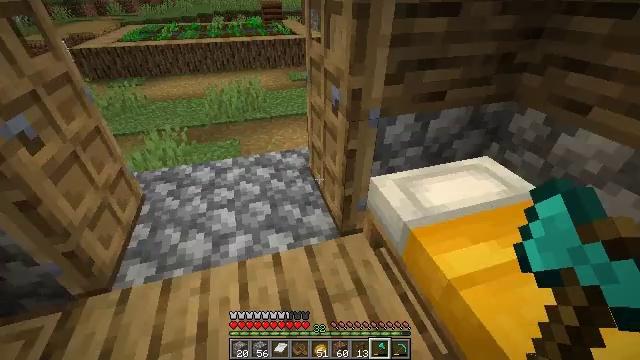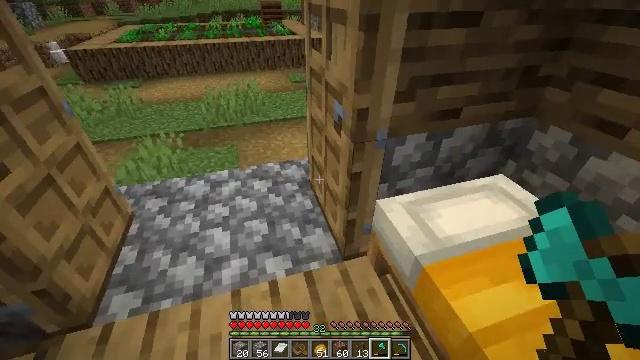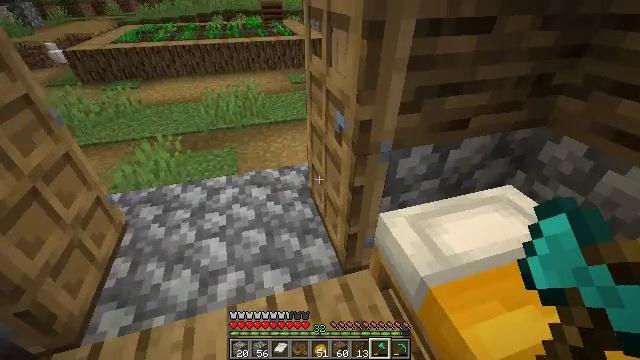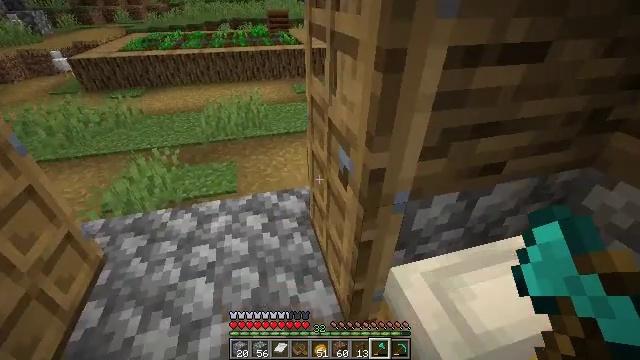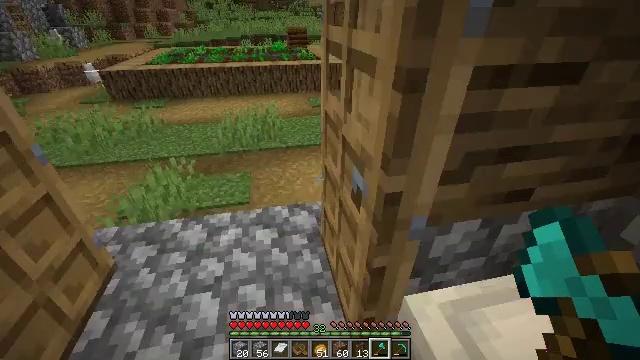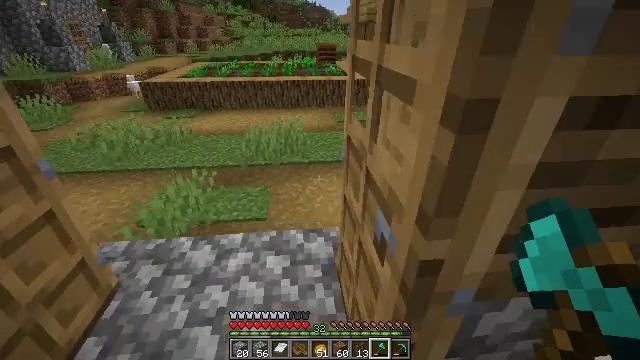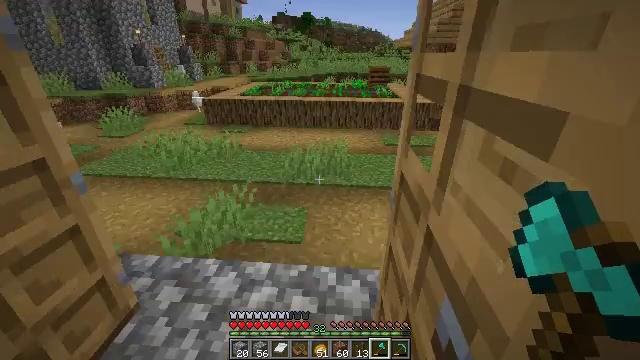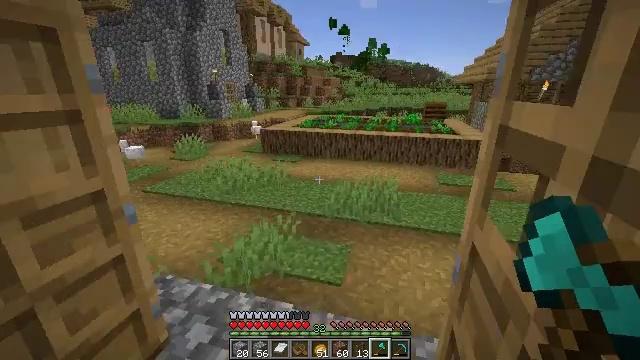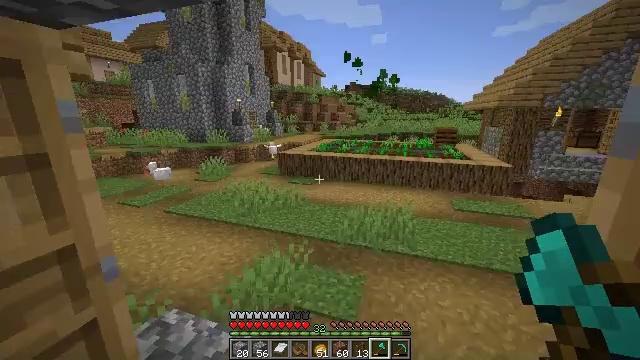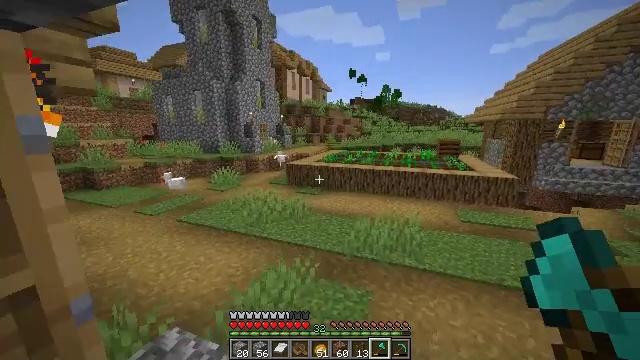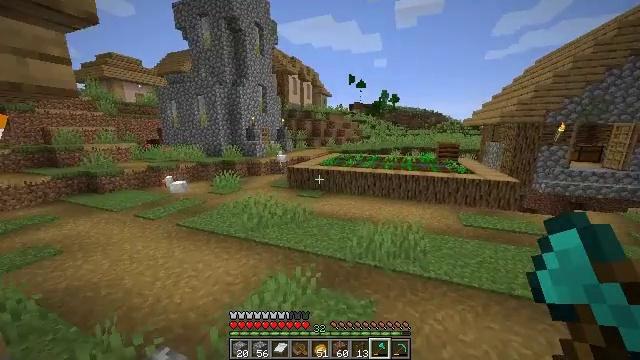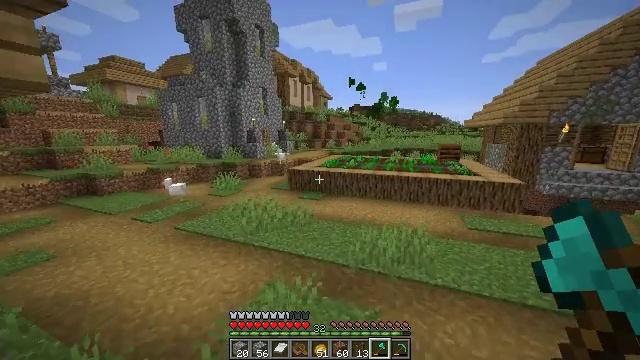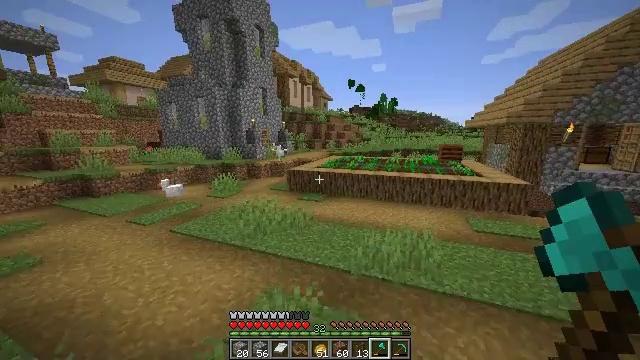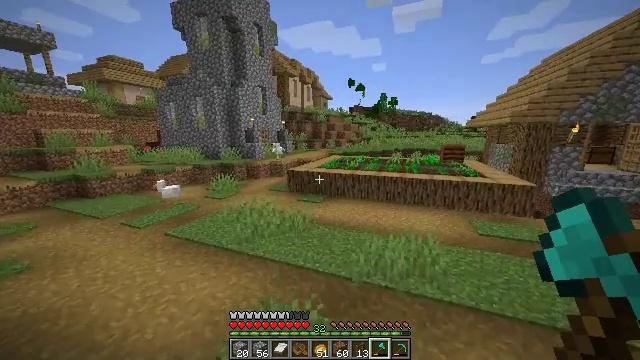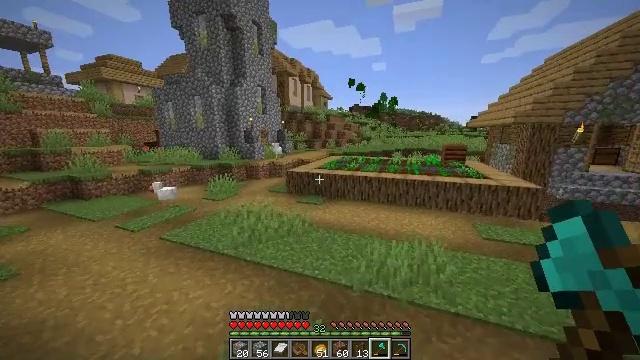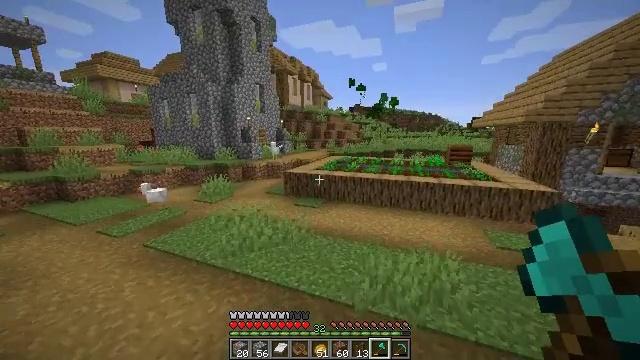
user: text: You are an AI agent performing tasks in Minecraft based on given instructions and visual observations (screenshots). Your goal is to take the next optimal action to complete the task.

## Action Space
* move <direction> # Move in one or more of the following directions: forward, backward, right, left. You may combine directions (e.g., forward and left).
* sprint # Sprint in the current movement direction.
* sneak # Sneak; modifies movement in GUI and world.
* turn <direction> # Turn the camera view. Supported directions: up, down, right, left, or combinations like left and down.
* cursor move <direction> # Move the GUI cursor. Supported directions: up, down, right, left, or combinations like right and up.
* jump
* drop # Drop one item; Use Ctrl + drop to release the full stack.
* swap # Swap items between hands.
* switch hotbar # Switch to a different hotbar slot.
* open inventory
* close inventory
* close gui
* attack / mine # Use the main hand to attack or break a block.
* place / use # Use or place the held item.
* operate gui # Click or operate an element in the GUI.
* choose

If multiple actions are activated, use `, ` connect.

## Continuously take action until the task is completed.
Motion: motion action
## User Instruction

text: Gather beetroots by breaking the plants.
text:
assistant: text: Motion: move forward
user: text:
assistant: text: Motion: move forward
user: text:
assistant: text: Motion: move forward, turn left and up
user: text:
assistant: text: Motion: move forward, turn left and up
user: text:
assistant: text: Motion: move forward, turn left and up
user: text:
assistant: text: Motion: move forward, sprint, turn left and up
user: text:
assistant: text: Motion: move forward, sprint, turn left and up
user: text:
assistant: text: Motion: move forward, sprint, turn left and up
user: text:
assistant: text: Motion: move forward, sprint, turn left and up
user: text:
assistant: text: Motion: move forward, sprint
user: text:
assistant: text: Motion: move forward
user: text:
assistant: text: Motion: move forward
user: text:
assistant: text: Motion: move forward
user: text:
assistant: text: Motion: move forward
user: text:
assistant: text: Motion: move forward
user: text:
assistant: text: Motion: move forward
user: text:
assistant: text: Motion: move forward
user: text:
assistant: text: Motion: move forward
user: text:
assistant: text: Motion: move forward, turn right
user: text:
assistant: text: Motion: move forward, turn right
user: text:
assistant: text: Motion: move forward, sprint, turn right and down
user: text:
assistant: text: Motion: move forward, sprint, turn right
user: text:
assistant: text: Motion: move forward, sprint, turn right
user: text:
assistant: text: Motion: move forward, sprint, turn right
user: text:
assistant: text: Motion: move forward, turn right
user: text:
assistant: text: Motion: move forward
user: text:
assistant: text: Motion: move forward
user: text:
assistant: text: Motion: move forward
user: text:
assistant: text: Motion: move forward, turn right
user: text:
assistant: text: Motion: move forward, turn right